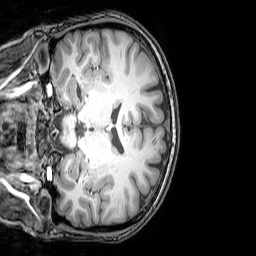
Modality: T1w
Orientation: coronal
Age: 23
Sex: female
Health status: healthy
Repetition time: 0.081 s
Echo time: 0.037 s